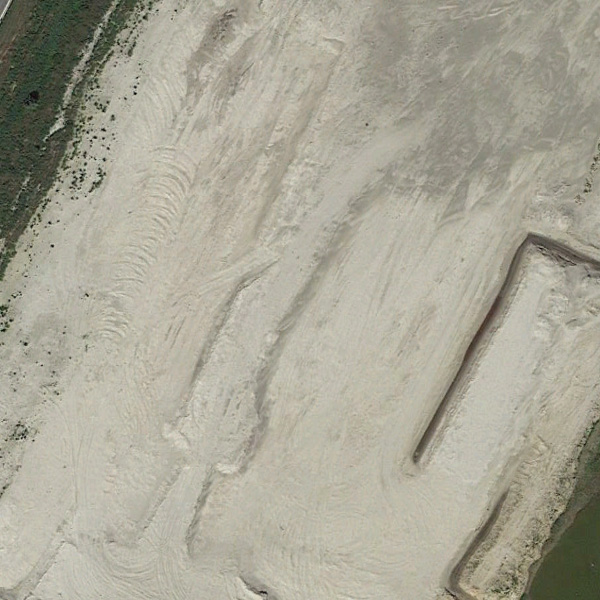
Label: BareLand